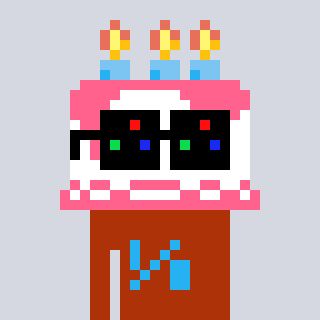
a pixel art character with square black sunglasses, a cake-shaped head and a hotbrown-colored body on a cool background